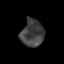
Tissue: prostate
Cell type: Epithelial cells
Senescence score: 0.3505
Nuclear area (px): 610
Mean DAPI intensity: 64.103